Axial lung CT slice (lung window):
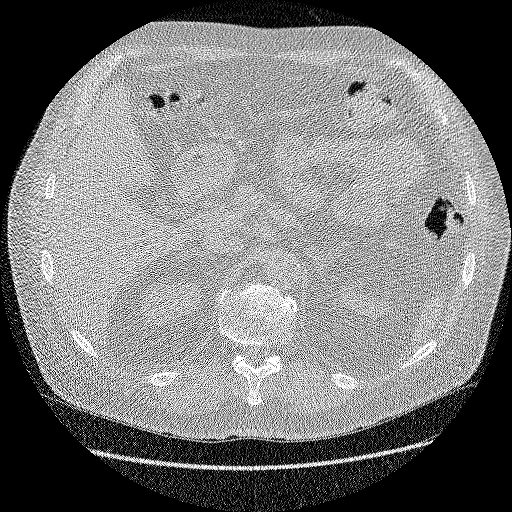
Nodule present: no